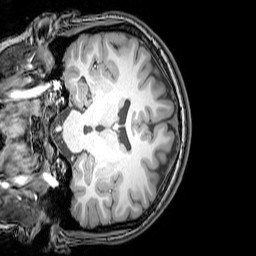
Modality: T1w
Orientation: coronal
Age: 21
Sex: female
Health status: healthy
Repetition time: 0.081 s
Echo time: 0.037 s